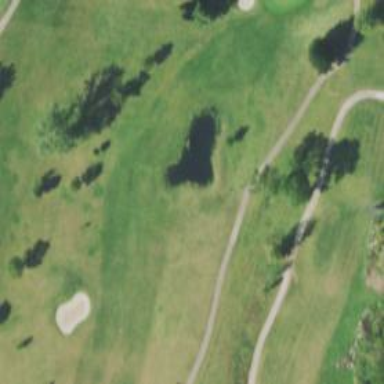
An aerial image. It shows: View of golf hole.